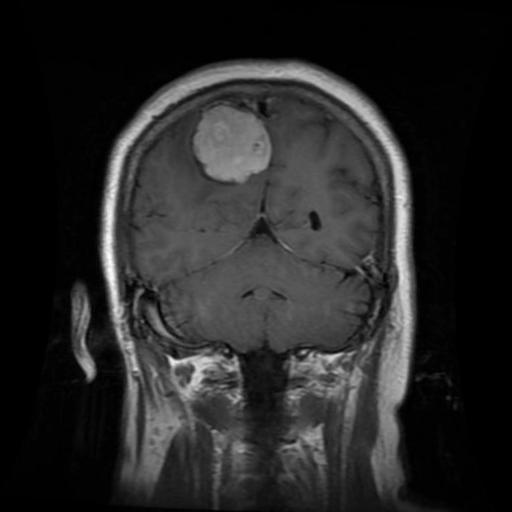
Label: meningioma